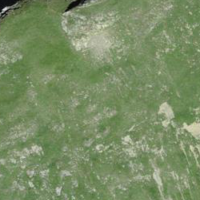
EUNIS habitat code: 26
Species observed at this site:
Leontopodium nivale